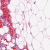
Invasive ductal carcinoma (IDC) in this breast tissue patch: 0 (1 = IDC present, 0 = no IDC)